Question: Observed:
First, 'ctrl+v'+selection always worked before for me. But this time, i got normal moving-mouse selection, instead of column selection. As in:

Why?
Reason of problem: as suggested by the comment from , maybe I missed typed 'v' as 'ctrl-v'.
Sorry that i can not accept your comment as the solution, because i can not do that for a comment.
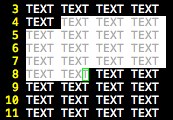
Answer: You may have pressed 'v' instead of 'CTRL+V'. I.e. You released the 'CTRL' button before pressing 'v'.